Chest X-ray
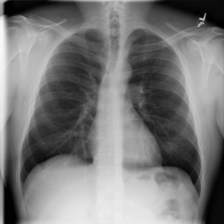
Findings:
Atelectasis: negative
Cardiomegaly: negative
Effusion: negative
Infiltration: negative
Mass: negative
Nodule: negative
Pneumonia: negative
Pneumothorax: negative
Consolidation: negative
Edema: negative
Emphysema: negative
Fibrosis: negative
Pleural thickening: negative
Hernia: negative